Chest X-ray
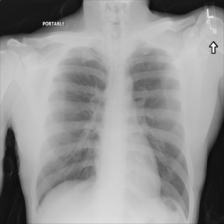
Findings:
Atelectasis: negative
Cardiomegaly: negative
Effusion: negative
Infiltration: negative
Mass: negative
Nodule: negative
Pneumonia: negative
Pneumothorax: negative
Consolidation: negative
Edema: negative
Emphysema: negative
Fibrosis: negative
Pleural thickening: negative
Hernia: negative